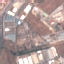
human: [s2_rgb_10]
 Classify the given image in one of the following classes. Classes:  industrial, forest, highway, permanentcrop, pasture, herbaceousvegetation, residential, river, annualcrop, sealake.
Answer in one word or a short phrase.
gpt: Industrial